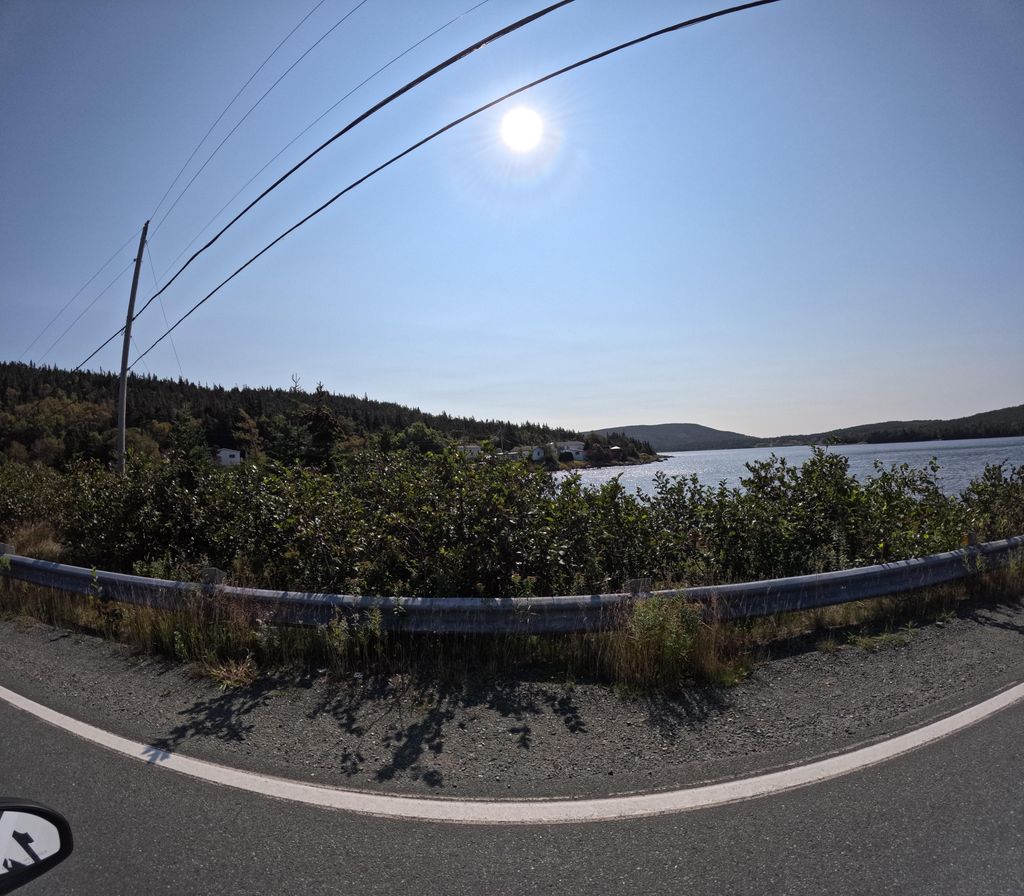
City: st_johns